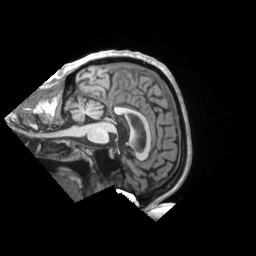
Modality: T1w
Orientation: sagittal
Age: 65
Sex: male
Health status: ill
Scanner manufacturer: siemens
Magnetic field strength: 3 T
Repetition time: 2.2 s
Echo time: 0.00157 s